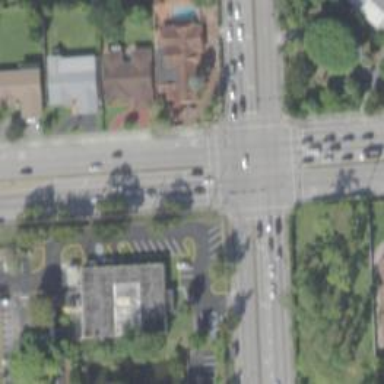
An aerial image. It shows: Crossing with marked lines on the road.